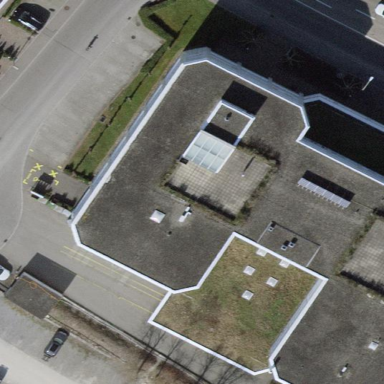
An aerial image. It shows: Commercial building.